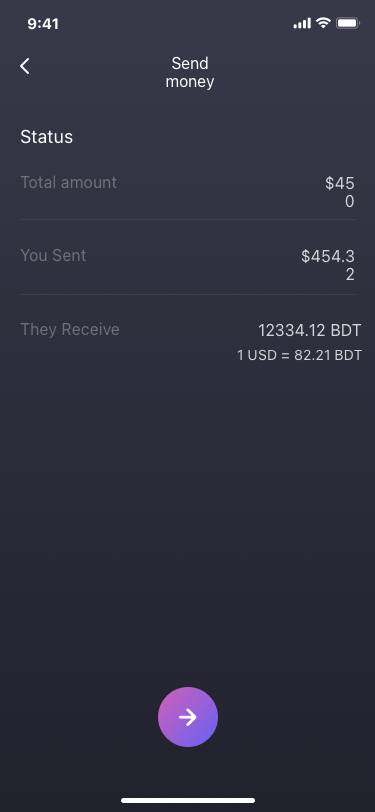
Text in this UI design:
Send money
Status
Total amount
12334.12 BDT
1 USD = 82.21 BDT
You Sent
$454.32
They Receive
$450